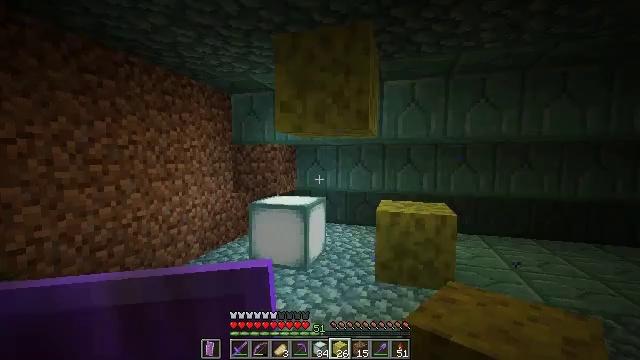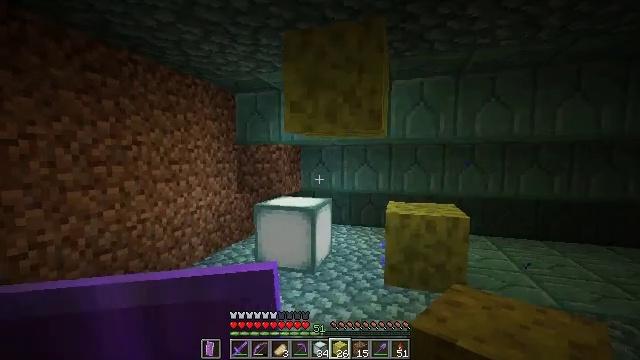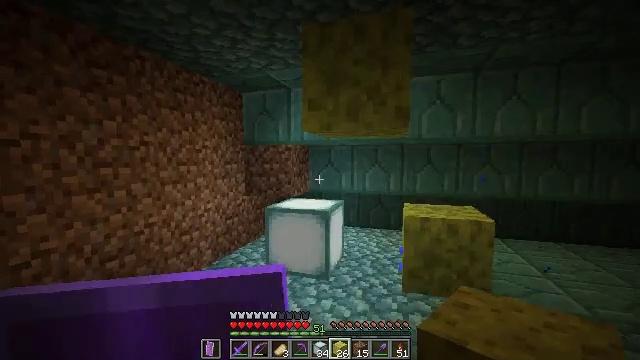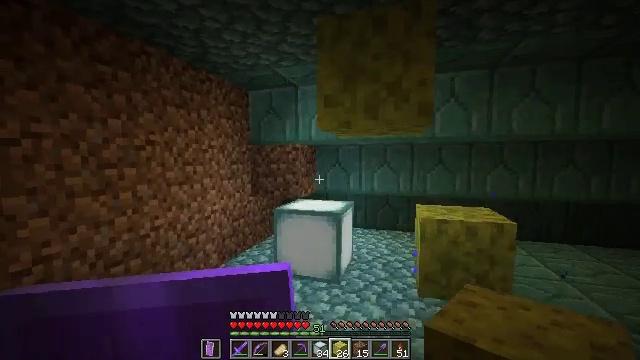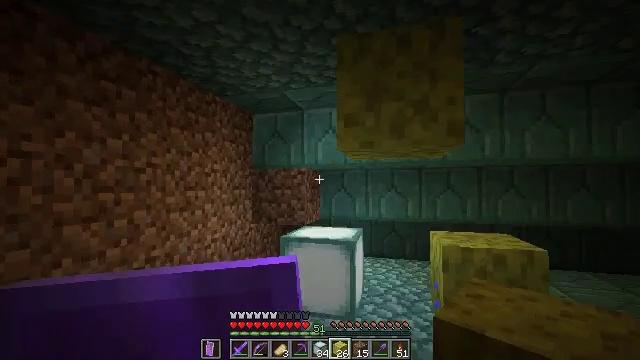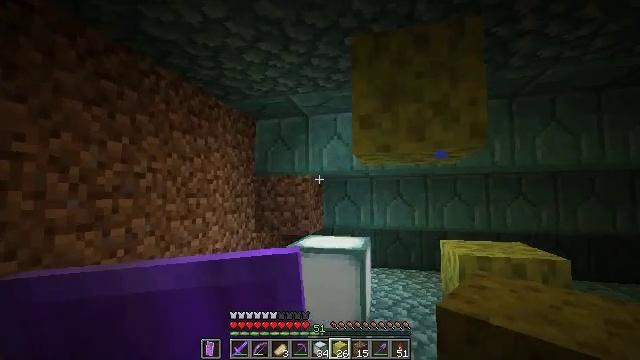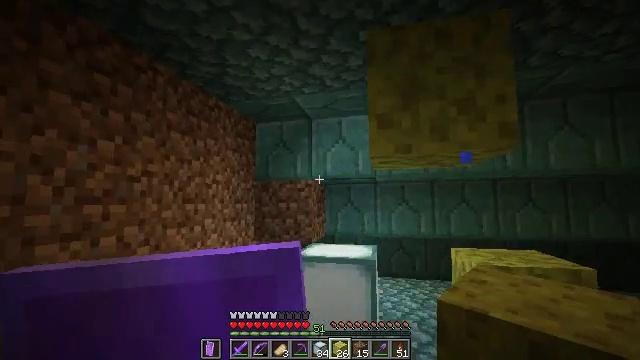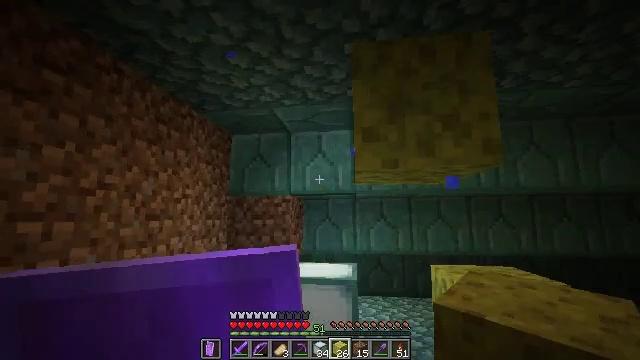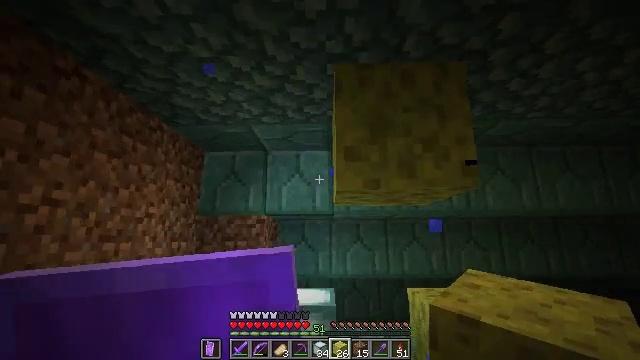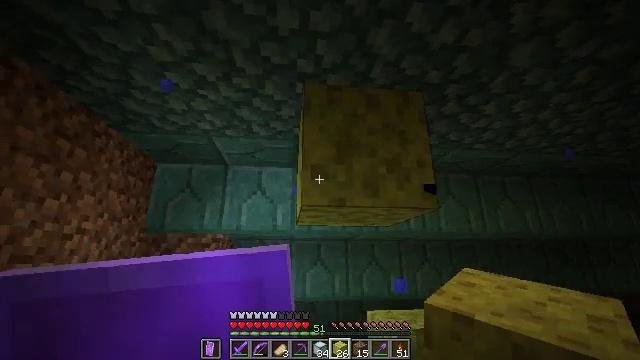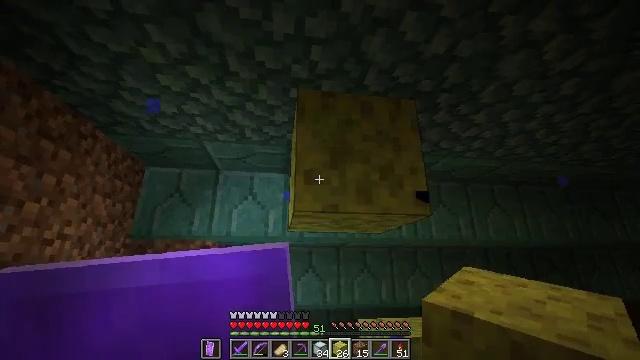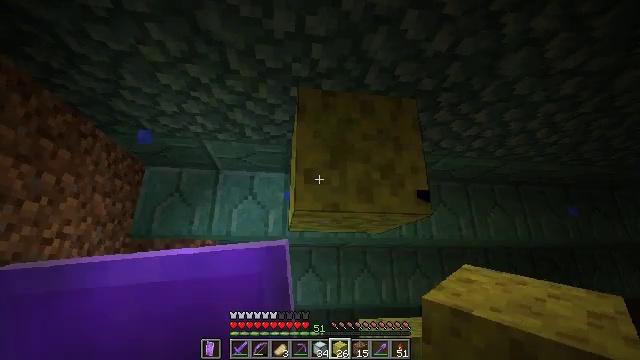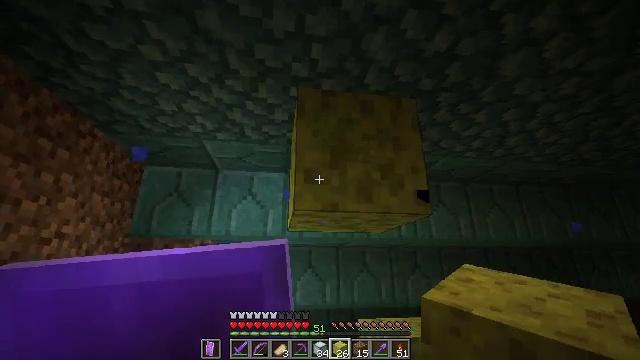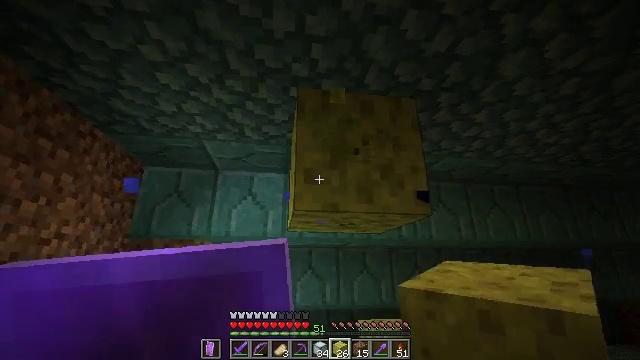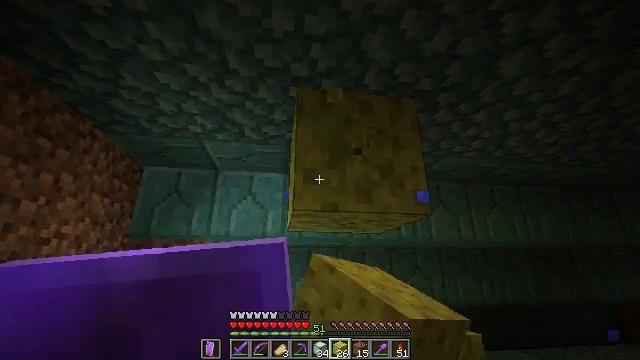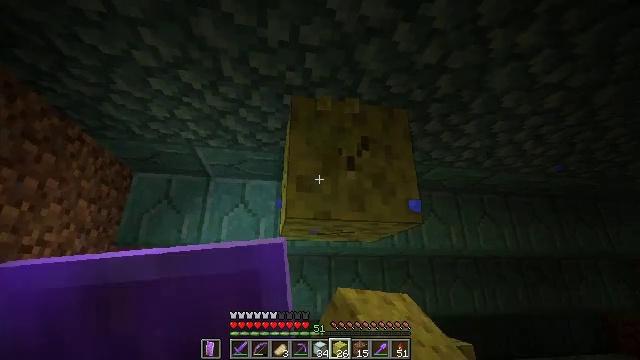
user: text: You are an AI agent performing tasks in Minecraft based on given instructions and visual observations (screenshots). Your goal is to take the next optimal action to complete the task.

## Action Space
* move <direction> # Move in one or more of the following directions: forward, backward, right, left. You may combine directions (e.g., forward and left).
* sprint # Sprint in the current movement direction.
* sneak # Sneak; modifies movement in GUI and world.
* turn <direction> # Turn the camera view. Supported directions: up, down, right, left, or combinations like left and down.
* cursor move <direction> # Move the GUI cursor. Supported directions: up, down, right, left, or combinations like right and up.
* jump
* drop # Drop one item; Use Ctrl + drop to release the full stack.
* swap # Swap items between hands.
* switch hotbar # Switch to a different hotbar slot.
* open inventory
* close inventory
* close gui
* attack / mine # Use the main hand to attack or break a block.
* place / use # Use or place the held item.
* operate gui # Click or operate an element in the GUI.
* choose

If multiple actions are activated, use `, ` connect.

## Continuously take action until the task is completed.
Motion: motion action
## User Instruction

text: Mine the wet sponge underwater.
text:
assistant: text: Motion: move forward and move left
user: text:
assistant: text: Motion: move forward and move left
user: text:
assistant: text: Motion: move forward and move left
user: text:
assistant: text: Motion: move forward and move left, turn right and up
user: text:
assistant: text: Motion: move forward and move left, turn up
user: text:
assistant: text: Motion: move forward, turn right and up
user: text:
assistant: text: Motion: turn right and up
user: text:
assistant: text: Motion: turn right and up
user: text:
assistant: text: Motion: turn right and up
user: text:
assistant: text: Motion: turn right and up
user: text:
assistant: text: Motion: no_op
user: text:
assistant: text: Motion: attack / mine
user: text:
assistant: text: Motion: attack / mine
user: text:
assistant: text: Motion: attack / mine
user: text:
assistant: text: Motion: turn right and up, attack / mine
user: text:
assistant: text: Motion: turn right and up, attack / mine
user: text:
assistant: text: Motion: attack / mine
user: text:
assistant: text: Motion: attack / mine
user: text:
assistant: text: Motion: attack / mine
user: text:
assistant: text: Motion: attack / mine
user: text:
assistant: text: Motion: move forward, attack / mine
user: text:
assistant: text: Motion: move forward, attack / mine
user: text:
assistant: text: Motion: move forward, attack / mine
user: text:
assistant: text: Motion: attack / mine
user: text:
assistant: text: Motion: attack / mine
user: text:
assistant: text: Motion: attack / mine
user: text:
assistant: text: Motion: attack / mine
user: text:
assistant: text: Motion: attack / mine
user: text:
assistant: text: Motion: attack / mine
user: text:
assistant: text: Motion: turn right and up, attack / mine